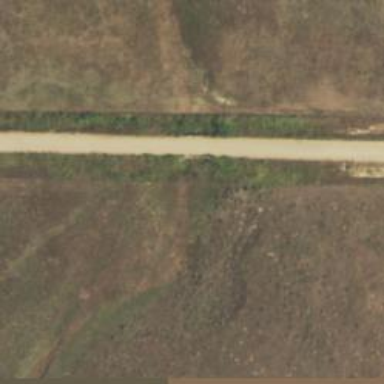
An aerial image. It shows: Tertiary road with bridge.